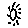
Label: sun